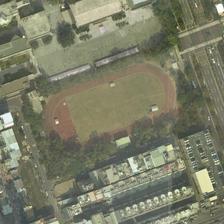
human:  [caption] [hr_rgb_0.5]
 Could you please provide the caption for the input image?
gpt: a playground semisurrounded by many buildings are next to a road .

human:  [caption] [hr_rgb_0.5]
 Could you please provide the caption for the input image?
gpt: a playground next to a road is surrounded by some trees and many buildings .

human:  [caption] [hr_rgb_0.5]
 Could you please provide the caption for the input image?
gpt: this is not a big playground next to the road, rimmed in by high-rise buildings and many people scatter on the playground .

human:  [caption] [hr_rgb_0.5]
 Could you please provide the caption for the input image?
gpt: many buildings and some green trees are around a playground .

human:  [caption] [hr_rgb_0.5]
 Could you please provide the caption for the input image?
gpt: a playground semisurrounded by many buildings are next to a road .